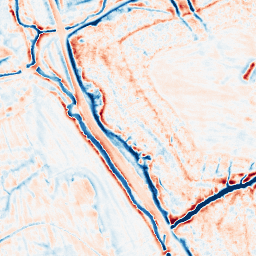
Category: edge_preserving
Decomposition family: bilateral
Decomposition parameters: d: 15
sigma_color: 75
sigma_space: 100
Upsampling method: bicubic
Upsampling parameters: scale: 2
Upsampling scale: 2